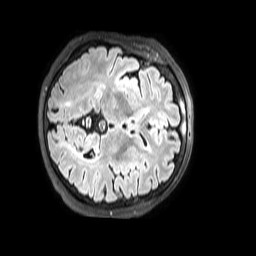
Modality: FLAIR
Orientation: axial
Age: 65
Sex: female
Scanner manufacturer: philips
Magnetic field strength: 3 T
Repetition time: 4.8 s
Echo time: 0.2752 s